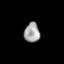
Tissue: prostate
Cell type: Myeloid cells
Senescence score: 0.8242
Nuclear area (px): 301
Mean DAPI intensity: 162.439